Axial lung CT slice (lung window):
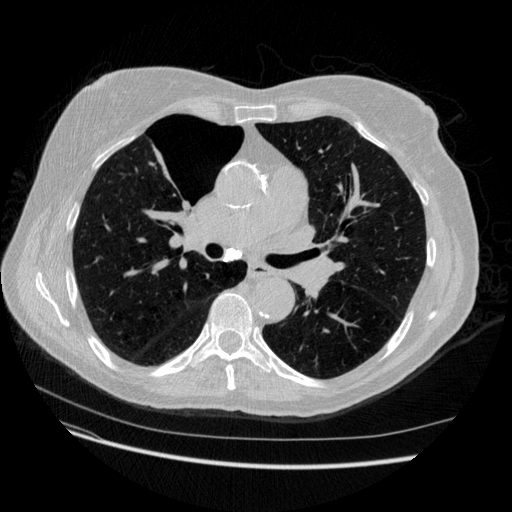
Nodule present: no